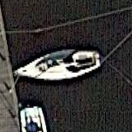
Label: civil